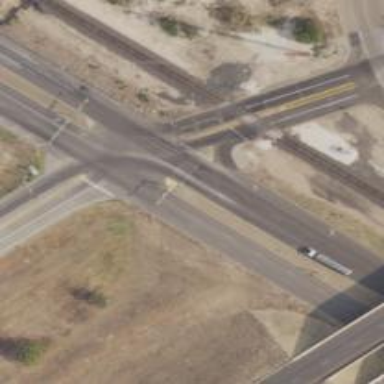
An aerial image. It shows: Secondary road with frontage road.